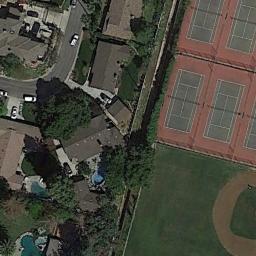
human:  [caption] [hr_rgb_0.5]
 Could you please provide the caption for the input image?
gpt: Many buildings are beside the tennis courts .

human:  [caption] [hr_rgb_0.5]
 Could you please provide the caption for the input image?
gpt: Tennis courts are neatly arranged beside the lawn, and there is a large residential area nearby .

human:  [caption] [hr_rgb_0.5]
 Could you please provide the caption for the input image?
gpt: There are two tennis courts that don't go in the same direction .

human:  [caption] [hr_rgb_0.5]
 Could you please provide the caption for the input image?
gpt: The tennis court is on the grass next to some buildings and trees .

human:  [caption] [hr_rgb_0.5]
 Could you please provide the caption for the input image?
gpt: There are some buildings and a green meadow beside the tennis courts .